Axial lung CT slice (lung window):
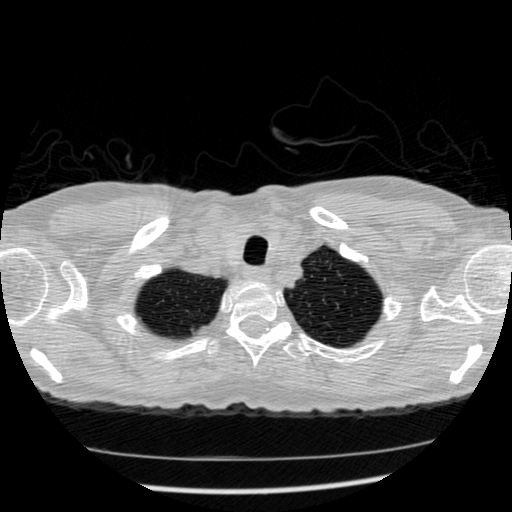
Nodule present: no